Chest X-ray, PA view. Patient: 65 years old, sex M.
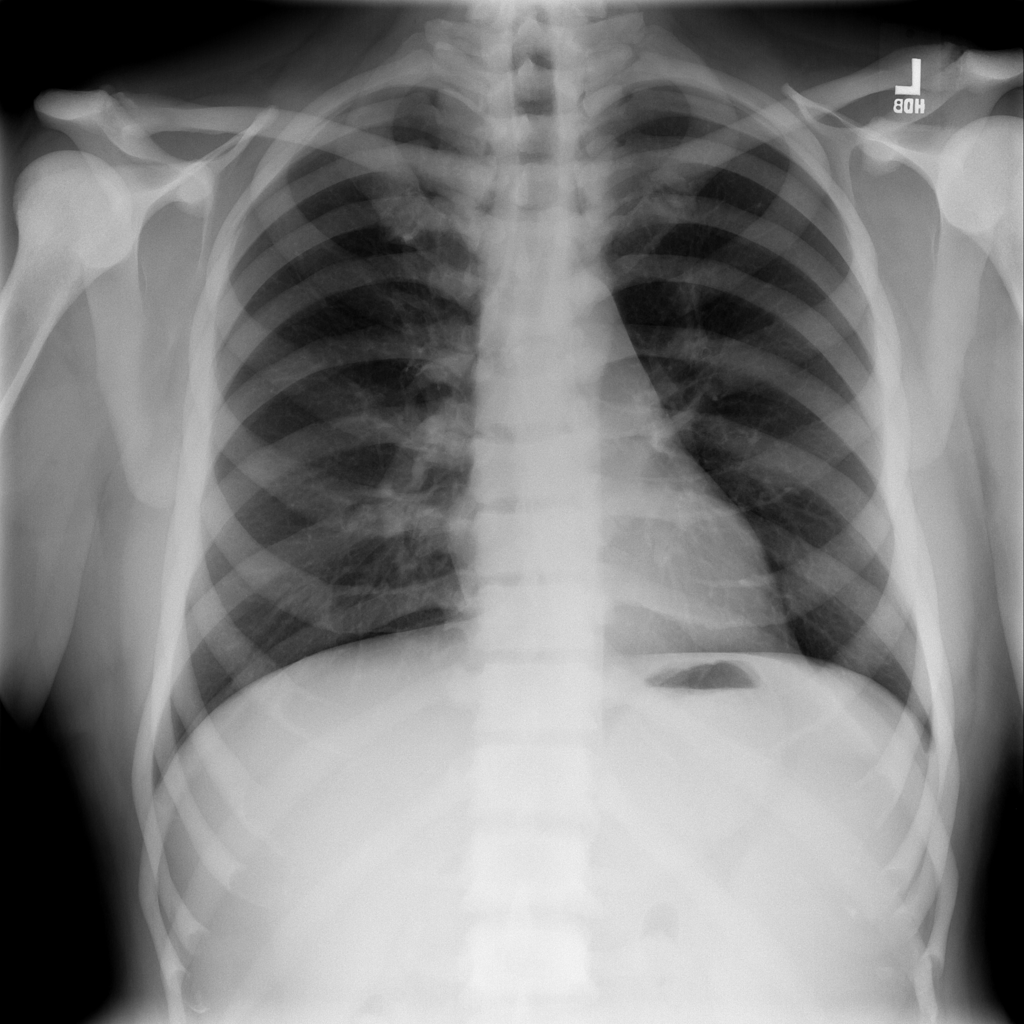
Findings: No Finding